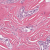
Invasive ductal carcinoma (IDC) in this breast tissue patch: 1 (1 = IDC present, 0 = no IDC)